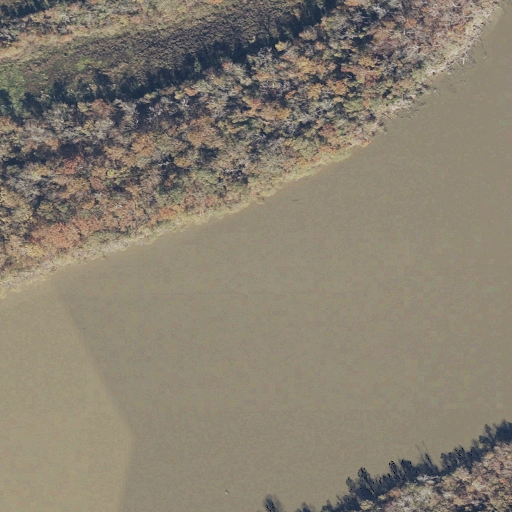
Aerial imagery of bar in Alabama named Osage Bar containing open water, woody wetlands, grassland, herbaceous wetlands, and barren land